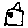
Label: house